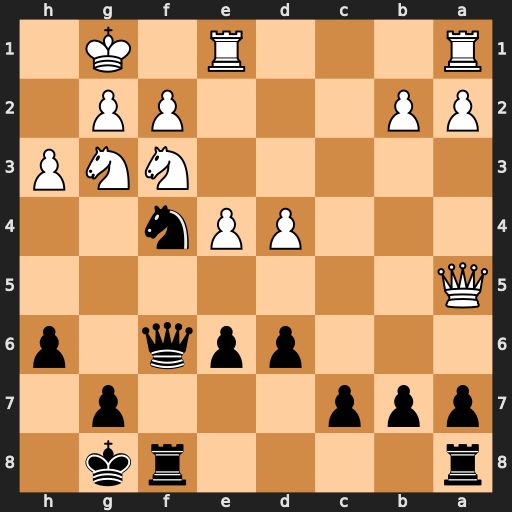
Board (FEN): r4rk1/ppp3p1/3ppq1p/Q7/3PPn2/5NNP/PP3PP1/R3R1K1
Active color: b
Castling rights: -
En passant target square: -
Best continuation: Nxg2 Rf1 Qxf3